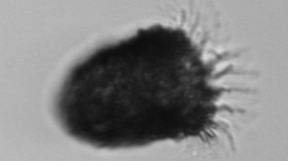
Label: Stenosemella_pacifica